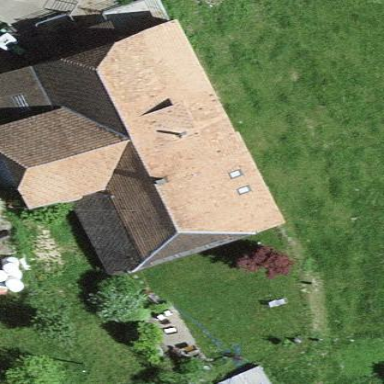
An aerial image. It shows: Farm building.